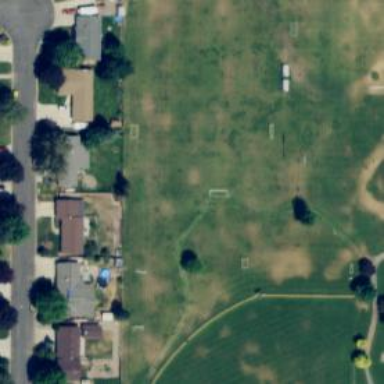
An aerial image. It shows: Disc golf tee area.